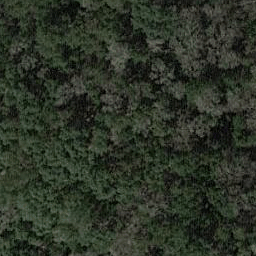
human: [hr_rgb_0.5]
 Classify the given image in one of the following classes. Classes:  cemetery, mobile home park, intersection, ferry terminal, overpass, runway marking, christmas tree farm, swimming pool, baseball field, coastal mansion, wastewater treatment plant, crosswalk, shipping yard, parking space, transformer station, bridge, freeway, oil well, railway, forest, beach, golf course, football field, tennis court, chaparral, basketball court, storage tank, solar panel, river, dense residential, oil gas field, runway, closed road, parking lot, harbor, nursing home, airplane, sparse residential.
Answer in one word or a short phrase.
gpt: forest